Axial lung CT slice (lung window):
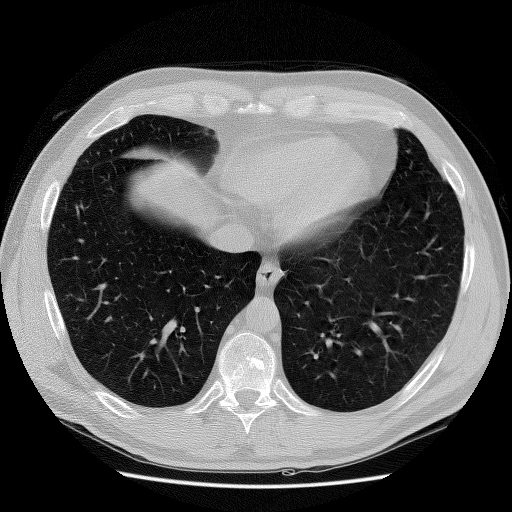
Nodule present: no